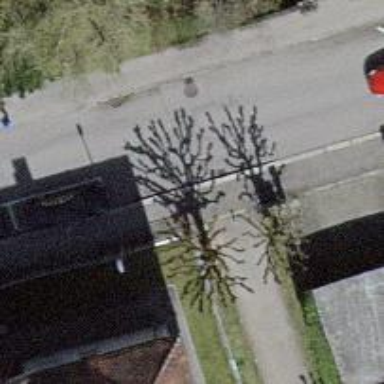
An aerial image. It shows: Bollard.